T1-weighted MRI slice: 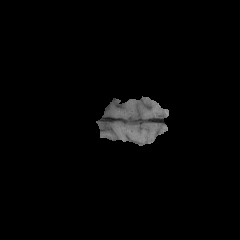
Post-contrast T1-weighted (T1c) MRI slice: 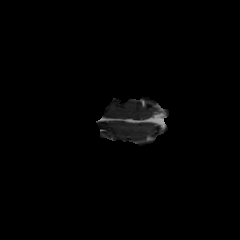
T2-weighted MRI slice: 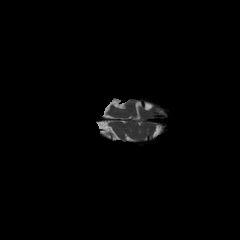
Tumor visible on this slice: no